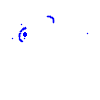
Particle: kaon